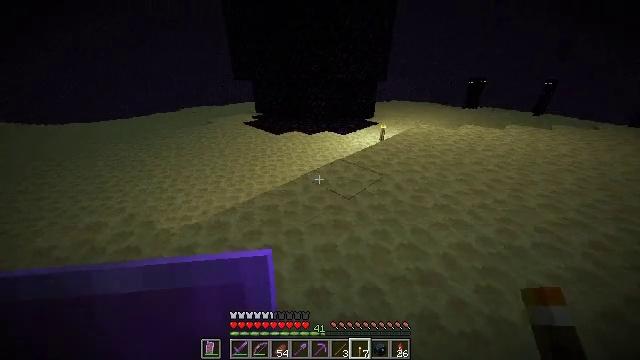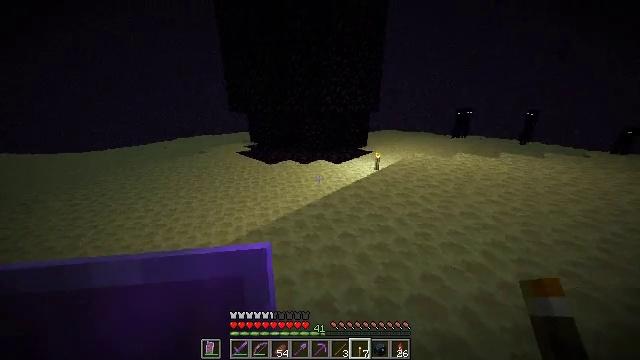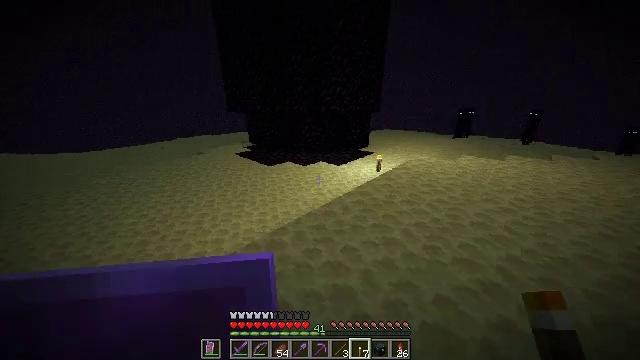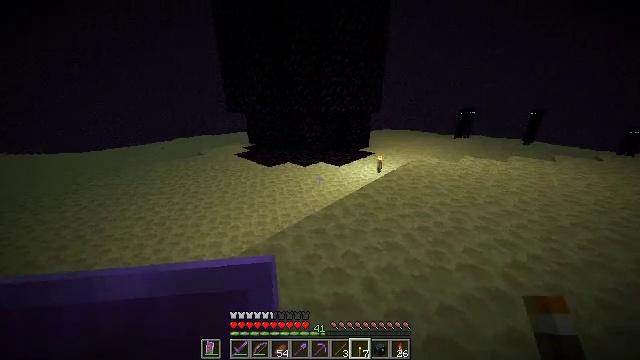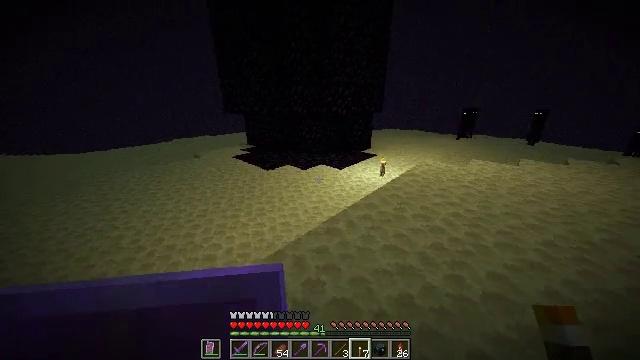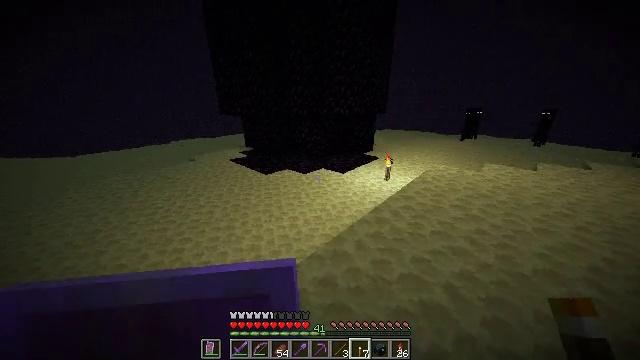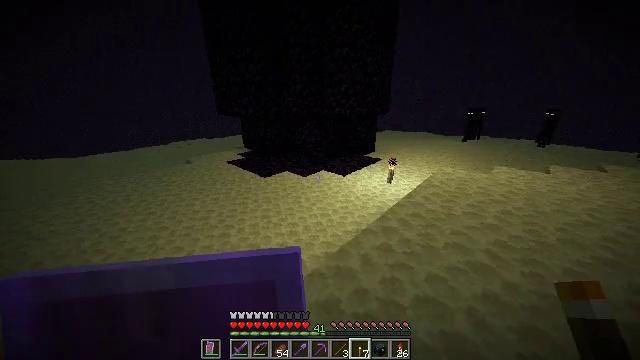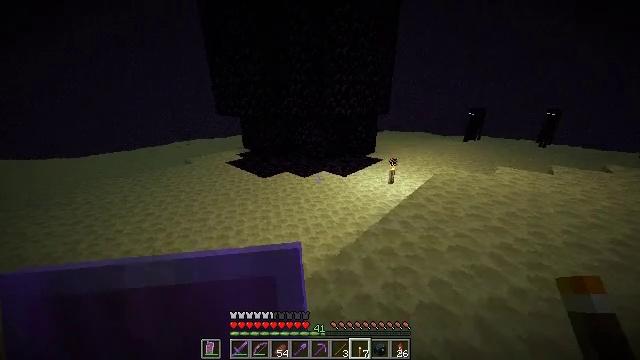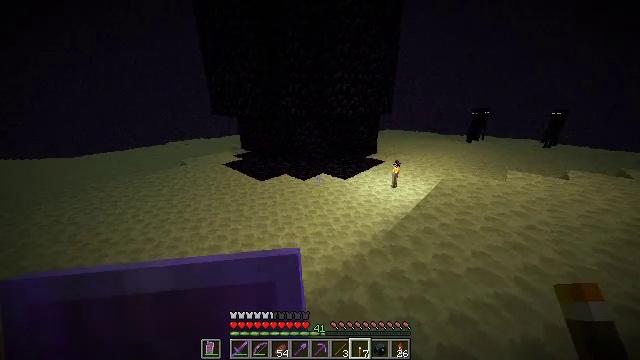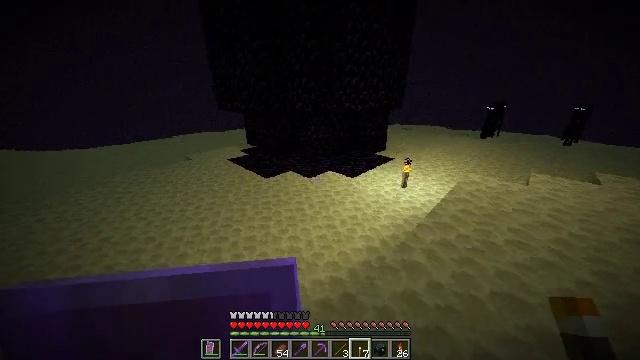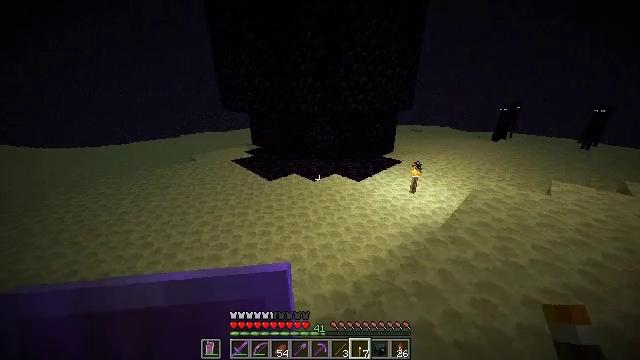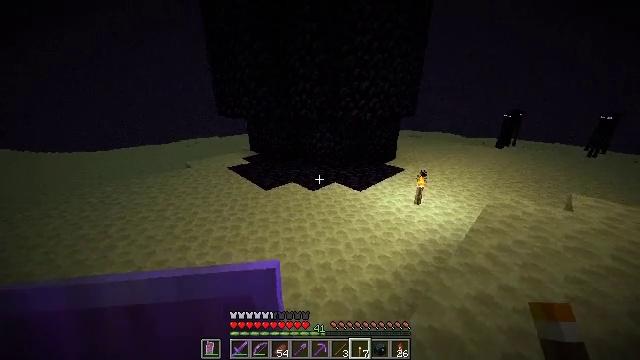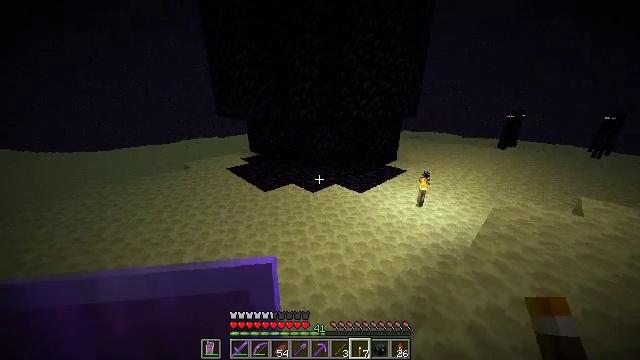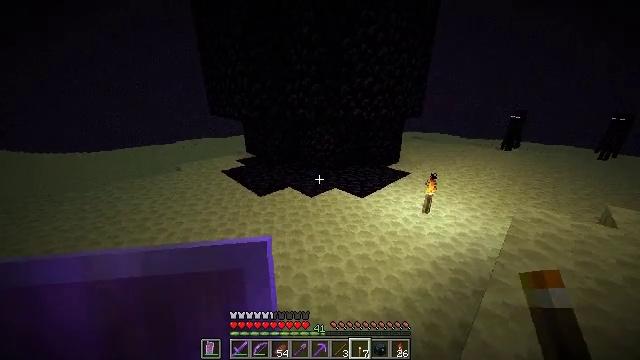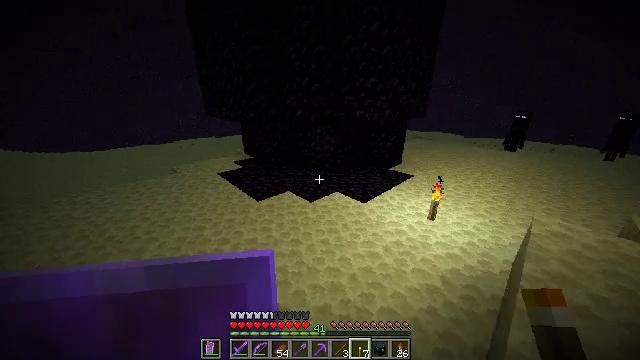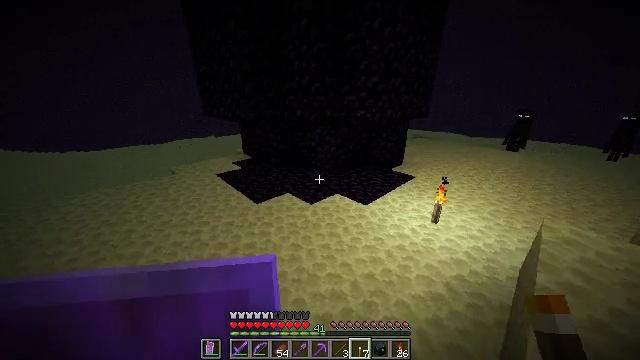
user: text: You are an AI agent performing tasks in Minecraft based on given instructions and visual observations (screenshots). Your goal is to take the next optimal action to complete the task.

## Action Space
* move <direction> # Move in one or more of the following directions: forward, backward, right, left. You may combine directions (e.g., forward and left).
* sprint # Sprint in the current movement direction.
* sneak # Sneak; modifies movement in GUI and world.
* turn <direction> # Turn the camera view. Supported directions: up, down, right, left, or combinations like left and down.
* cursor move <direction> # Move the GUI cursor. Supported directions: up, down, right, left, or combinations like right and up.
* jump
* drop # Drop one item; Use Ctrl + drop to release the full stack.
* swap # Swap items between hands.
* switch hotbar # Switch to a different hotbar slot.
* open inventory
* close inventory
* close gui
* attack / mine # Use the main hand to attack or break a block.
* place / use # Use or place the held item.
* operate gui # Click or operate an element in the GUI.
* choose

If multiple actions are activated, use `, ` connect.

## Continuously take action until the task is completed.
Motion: motion action
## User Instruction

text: Gather obsidian from a lava source.
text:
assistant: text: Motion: move forward, sprint, turn right and up
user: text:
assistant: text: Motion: move forward, sprint
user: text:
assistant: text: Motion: move forward, sprint
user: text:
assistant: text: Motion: move forward, sprint
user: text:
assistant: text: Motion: move forward, sprint
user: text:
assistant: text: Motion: move forward, sprint
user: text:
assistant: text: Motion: move forward, sprint
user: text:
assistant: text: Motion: move forward, sprint
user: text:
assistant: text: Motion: move forward, sprint, turn left and down
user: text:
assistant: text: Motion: move forward, sprint, turn left
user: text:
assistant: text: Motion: move forward, sprint, turn up
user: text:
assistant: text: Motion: move forward, sprint
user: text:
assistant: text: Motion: move forward, sprint
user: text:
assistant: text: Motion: move forward, sprint
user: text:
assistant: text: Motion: move forward, sprint
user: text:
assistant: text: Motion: move forward, sprint
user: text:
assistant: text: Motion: move forward, sprint
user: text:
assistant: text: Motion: move forward, sprint
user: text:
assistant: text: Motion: move forward, sprint
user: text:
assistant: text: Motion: move forward, sprint
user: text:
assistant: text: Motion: move forward, sprint
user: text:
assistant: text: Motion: move forward, sprint
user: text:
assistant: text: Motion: move forward, sprint
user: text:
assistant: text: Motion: move forward and move right, sprint
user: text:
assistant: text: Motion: move forward and move right, sprint
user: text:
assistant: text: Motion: move forward and move right, sprint
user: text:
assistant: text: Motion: move forward and move right
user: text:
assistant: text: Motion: move forward
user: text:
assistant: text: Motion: no_op
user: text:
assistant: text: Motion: no_op